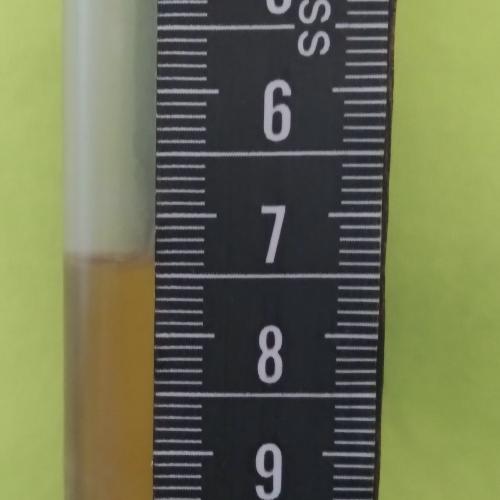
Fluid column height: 7.4 cm